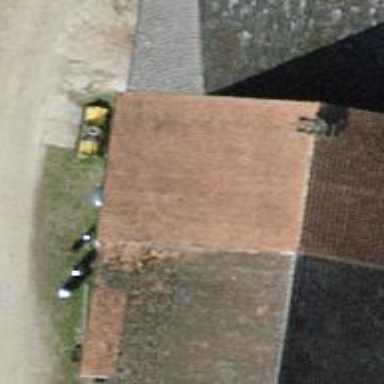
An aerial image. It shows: Farm shop.